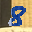
Label: 8